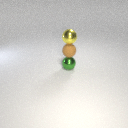
small yellow metal sphere above small brown rubber sphere